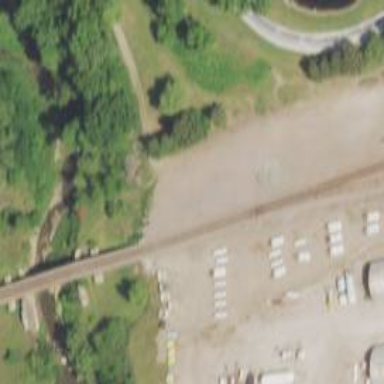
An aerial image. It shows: Railway track.